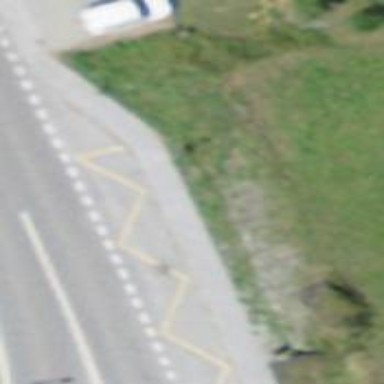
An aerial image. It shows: Bus stop with platform for public transport.